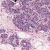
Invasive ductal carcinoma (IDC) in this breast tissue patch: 0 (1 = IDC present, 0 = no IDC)